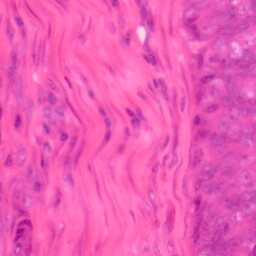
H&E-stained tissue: Colon